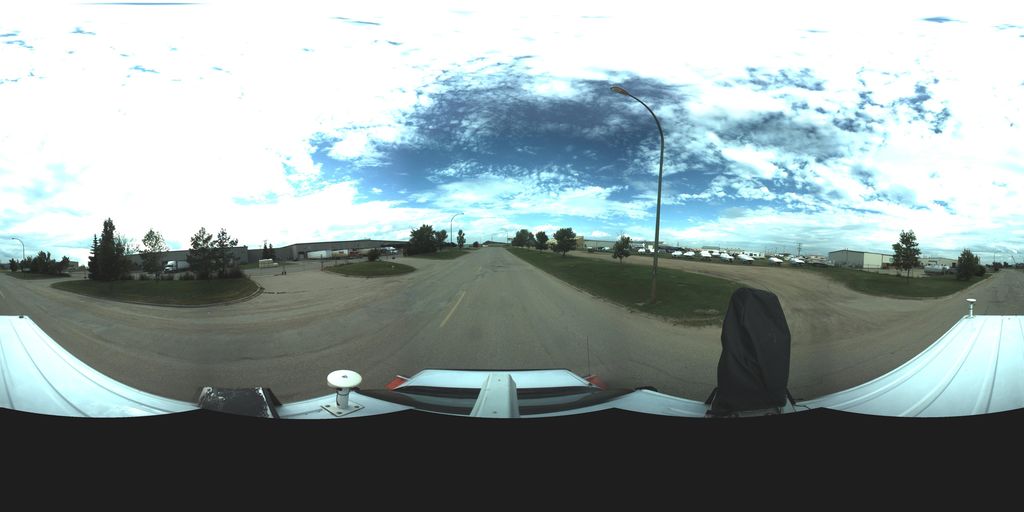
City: saskatoon